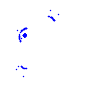
Particle: proton